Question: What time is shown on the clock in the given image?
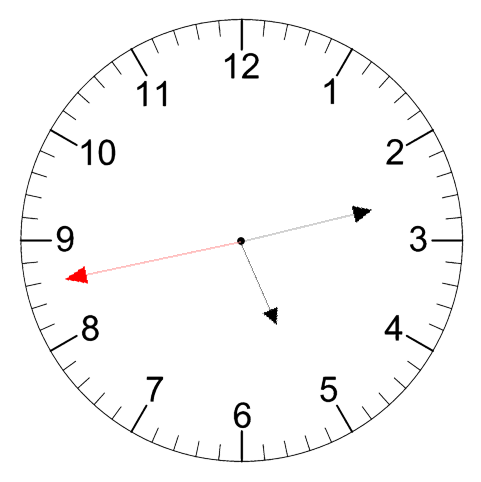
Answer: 05:12:43